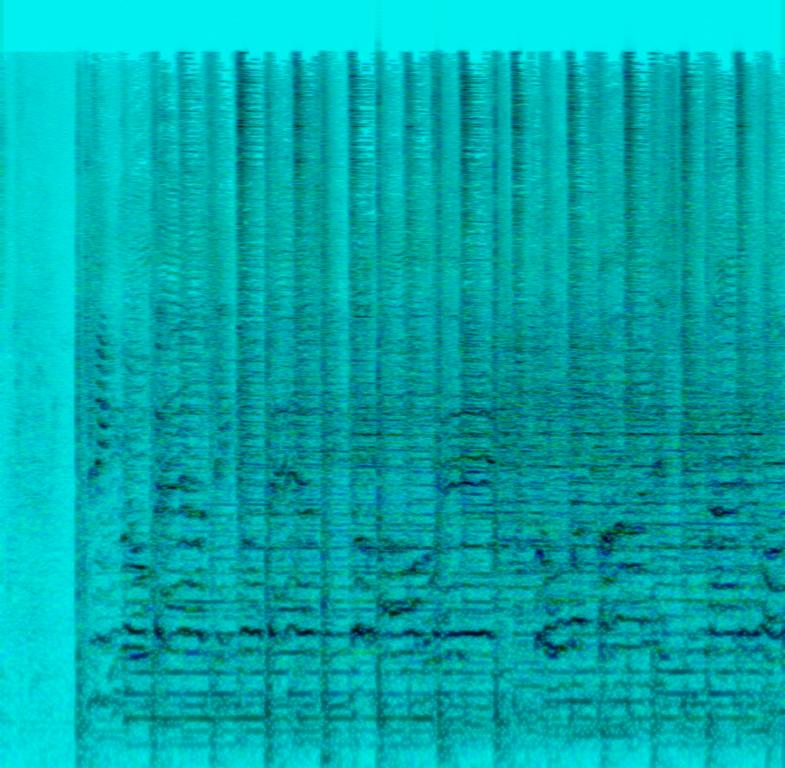
This is an amateur acoustic rock performance of a Christmas song. There are three male voices singing the song. Two acoustic guitars and an electric guitar provide the melodic background. The players are stepping their foot on the ground for an added percussive effect to keep the rhythm.